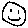
Label: smiley face